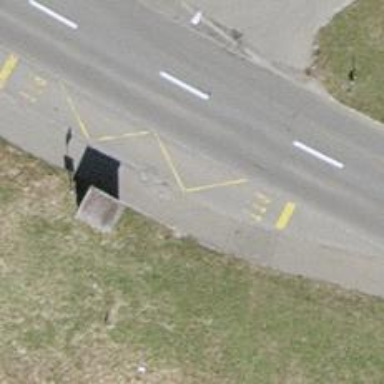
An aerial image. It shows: Bus stop with platform for public transport.